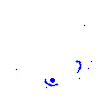
Particle: pion